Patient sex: M
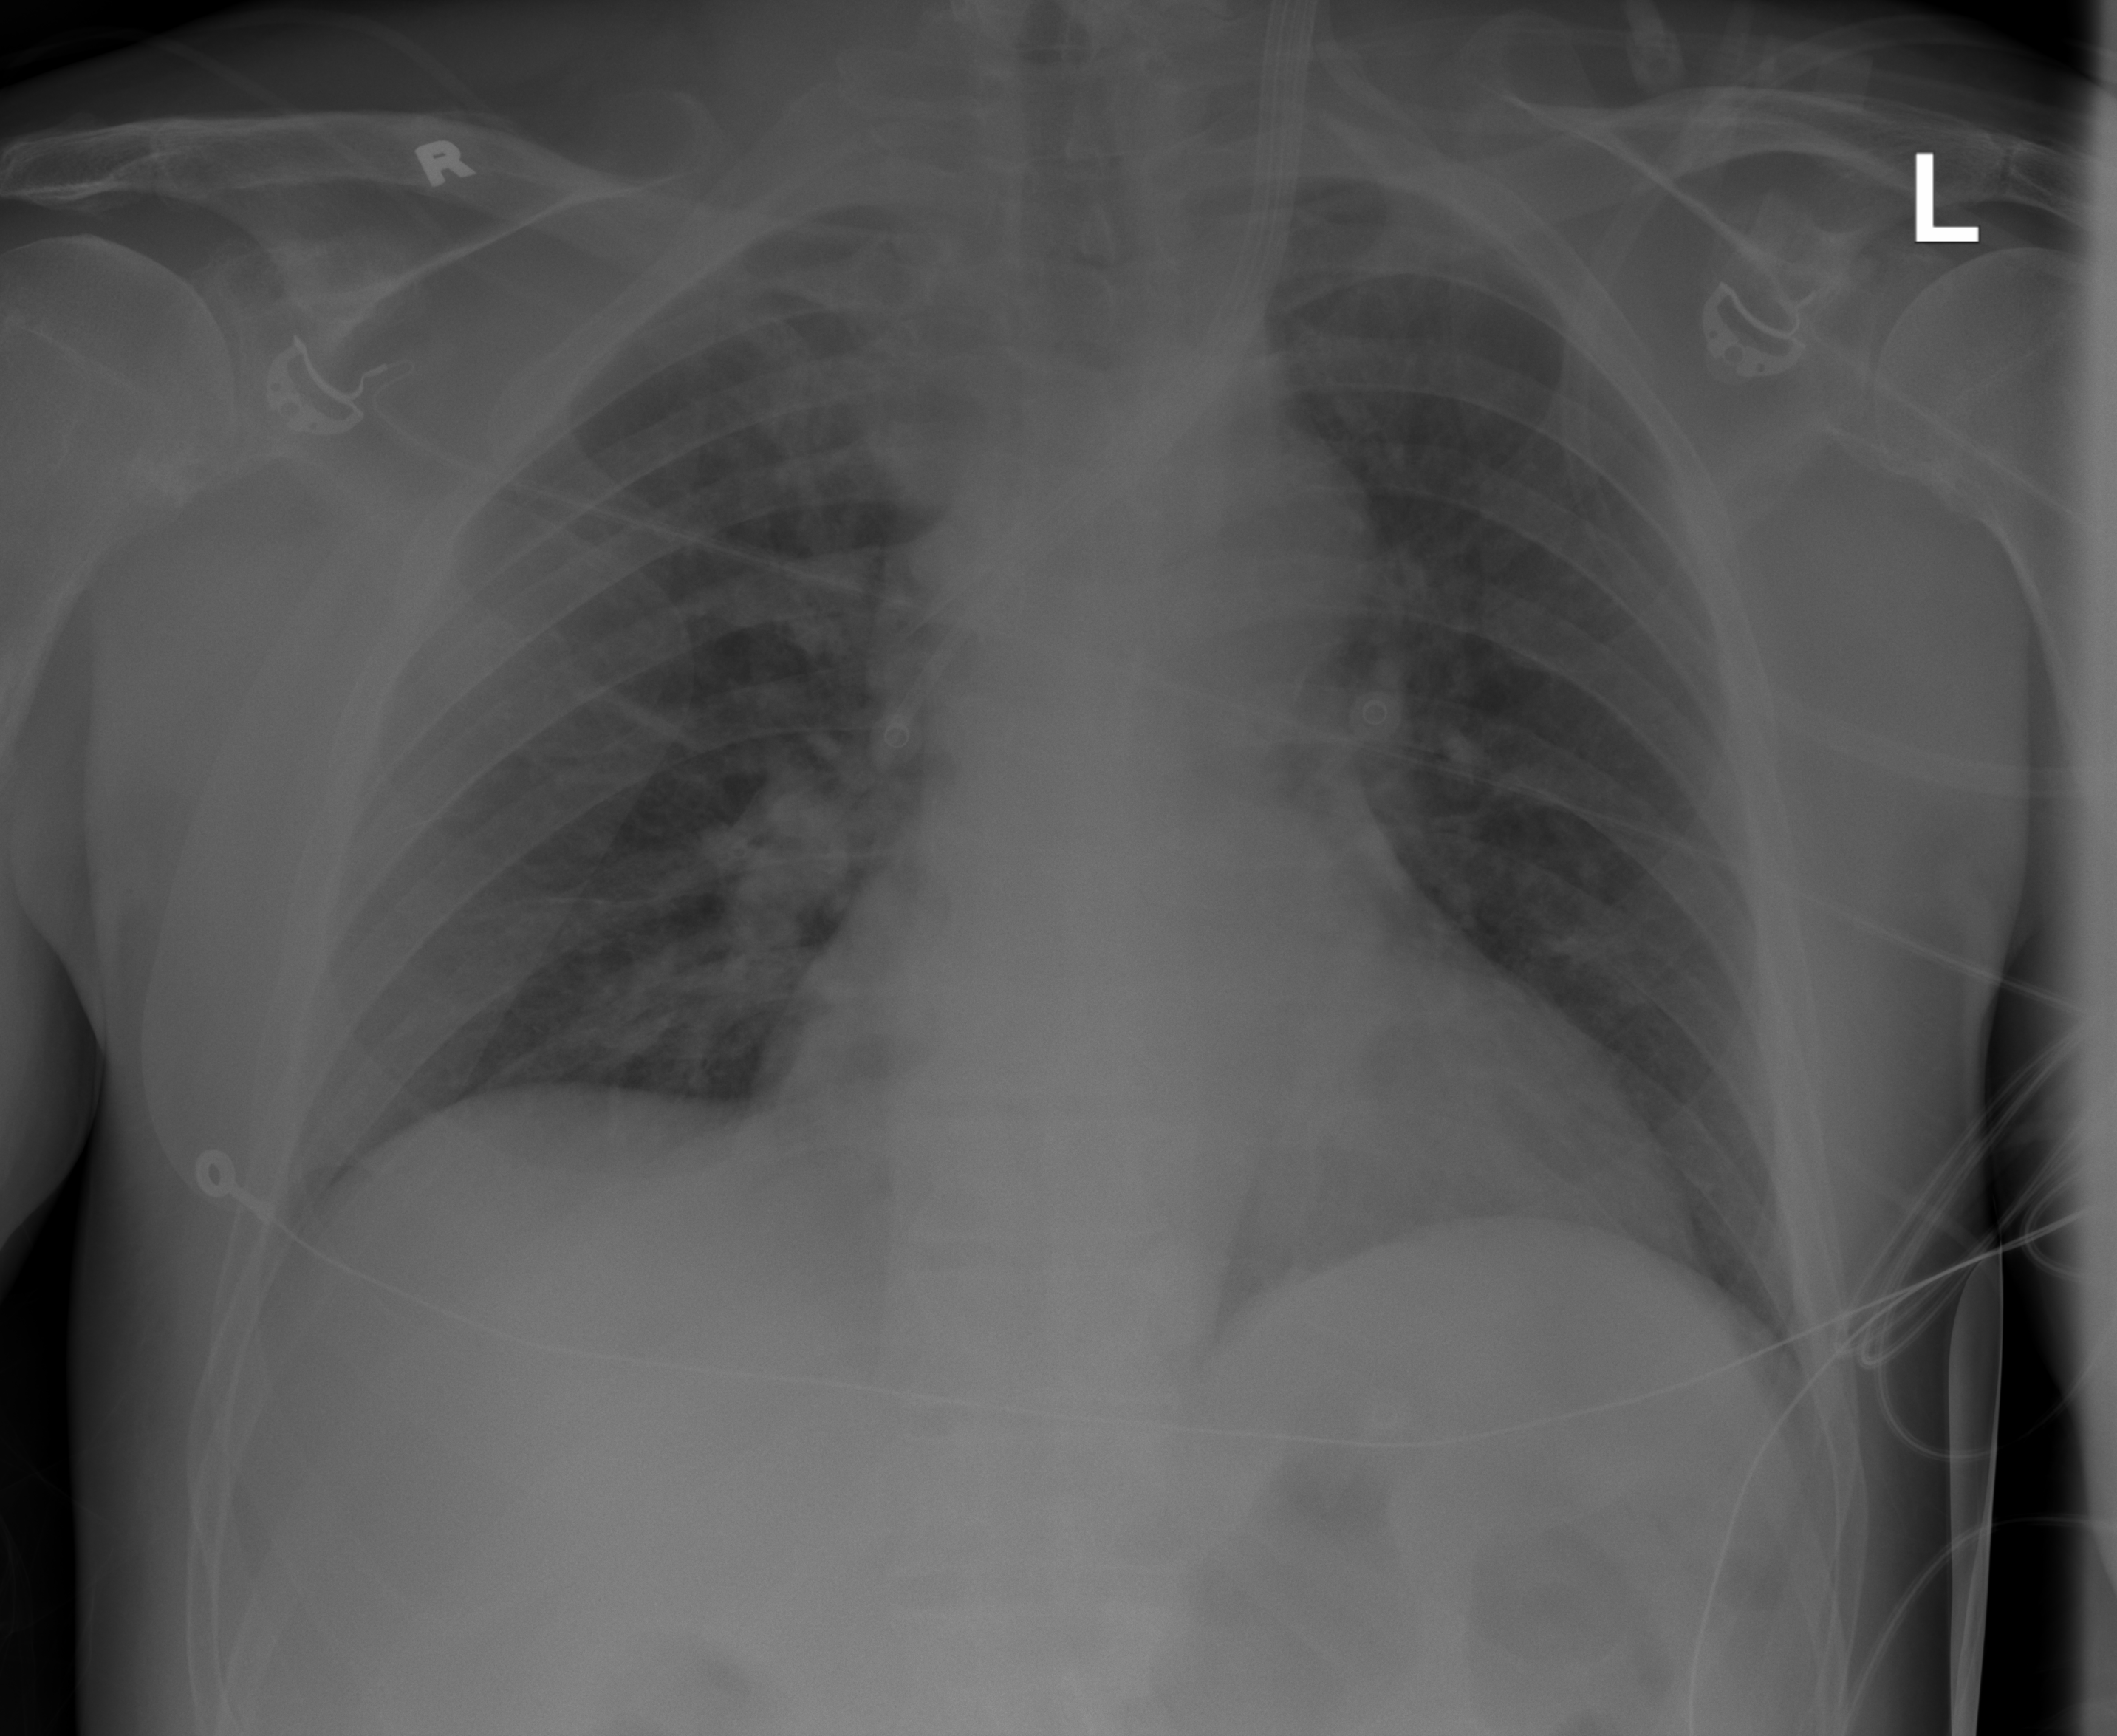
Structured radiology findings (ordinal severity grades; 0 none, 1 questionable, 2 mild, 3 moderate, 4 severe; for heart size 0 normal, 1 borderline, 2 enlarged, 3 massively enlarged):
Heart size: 1
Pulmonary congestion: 2
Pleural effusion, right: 0
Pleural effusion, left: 0
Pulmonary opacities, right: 0
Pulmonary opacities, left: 0
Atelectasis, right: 2
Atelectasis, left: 0